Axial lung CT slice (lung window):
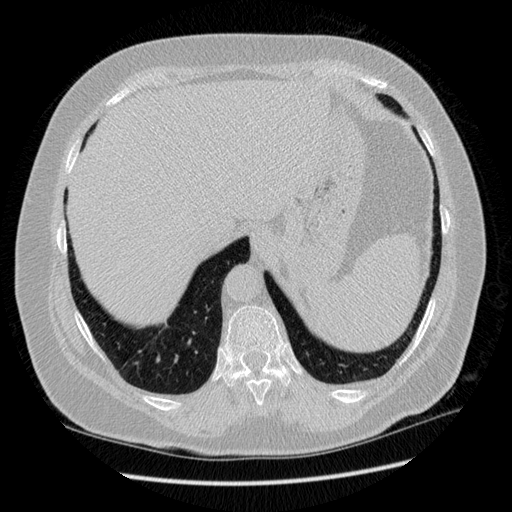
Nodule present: no